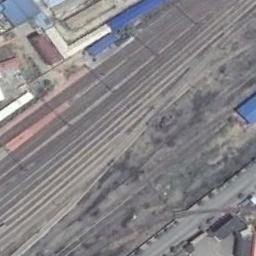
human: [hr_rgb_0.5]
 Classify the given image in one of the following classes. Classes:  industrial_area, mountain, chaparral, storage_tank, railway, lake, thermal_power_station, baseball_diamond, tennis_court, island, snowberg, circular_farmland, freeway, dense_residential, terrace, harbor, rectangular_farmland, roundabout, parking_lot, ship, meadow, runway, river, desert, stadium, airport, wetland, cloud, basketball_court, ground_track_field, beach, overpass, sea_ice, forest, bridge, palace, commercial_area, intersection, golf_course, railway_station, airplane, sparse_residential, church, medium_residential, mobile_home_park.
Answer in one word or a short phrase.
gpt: railway